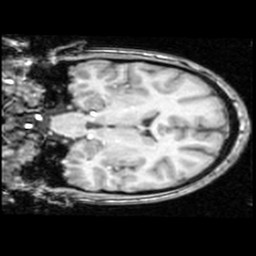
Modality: T1w
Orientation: coronal
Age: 15
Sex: female
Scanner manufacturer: ge
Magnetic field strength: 1.5 T
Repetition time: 0.03333 s
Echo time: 0.008 s